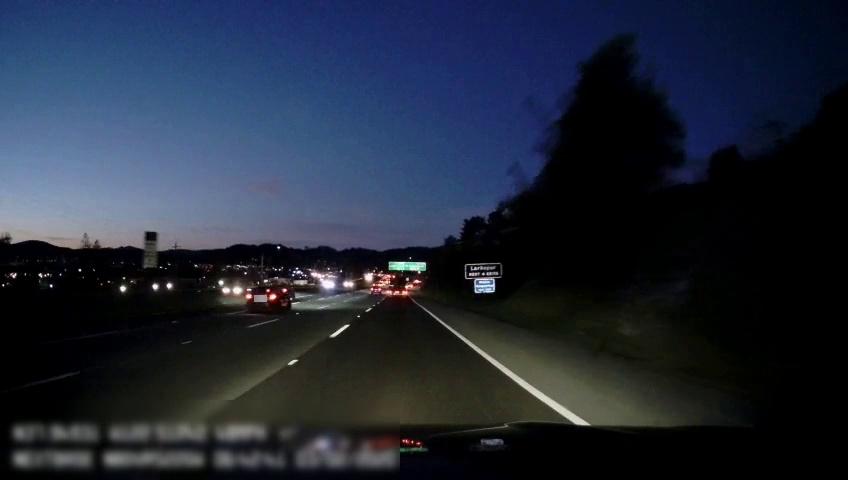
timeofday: Night
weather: Other
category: Drivable Space
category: Vehicles | Car
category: Vehicles | SUV
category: Vehicles | Car
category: Vehicles | Truck
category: Lanes | Current Lane
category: Lanes | Current Lane
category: Lanes | Alternate Lane
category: Lanes | Alternate Lane
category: Lanes | Alternate Lane
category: Traffic | Signs
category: Traffic | Signs
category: Traffic | Signs
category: Traffic | Signs